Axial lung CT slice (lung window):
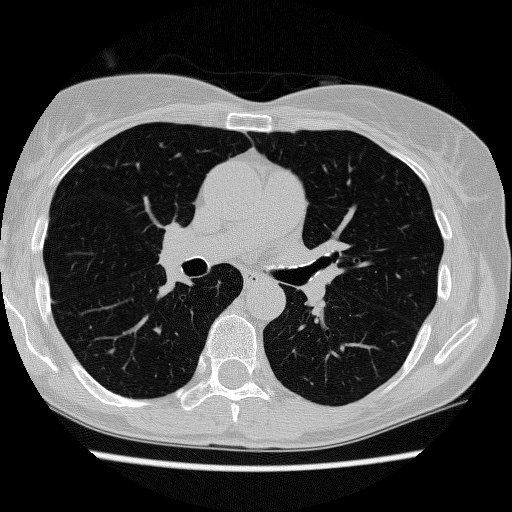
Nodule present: no